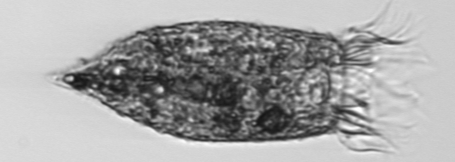
Label: Strombidium_conicum